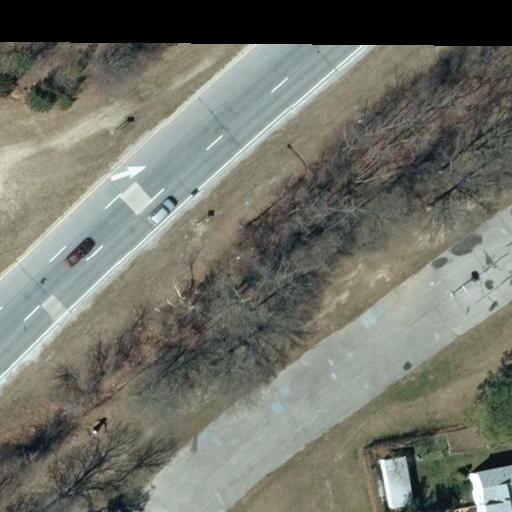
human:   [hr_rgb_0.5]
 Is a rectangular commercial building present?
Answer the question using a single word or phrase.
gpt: no

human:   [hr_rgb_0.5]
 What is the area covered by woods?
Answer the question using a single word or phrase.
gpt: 6505m2

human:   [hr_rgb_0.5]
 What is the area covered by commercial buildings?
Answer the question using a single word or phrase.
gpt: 0m2

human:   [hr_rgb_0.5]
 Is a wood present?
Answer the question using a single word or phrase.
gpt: yes

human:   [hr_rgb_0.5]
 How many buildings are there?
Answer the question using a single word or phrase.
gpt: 2

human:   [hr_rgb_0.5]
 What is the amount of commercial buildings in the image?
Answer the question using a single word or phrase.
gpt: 0

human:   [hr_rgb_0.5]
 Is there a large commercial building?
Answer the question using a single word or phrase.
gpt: no

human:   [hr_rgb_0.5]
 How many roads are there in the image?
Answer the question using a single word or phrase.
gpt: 3

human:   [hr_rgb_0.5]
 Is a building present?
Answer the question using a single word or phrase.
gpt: yes

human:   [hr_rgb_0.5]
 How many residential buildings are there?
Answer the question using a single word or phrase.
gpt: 1

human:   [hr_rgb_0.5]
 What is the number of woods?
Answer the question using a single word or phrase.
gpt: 1

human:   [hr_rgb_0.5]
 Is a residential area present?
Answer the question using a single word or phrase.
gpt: yes

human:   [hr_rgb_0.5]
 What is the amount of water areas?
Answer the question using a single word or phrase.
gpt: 0

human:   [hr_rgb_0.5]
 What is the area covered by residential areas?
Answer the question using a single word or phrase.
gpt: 4096m2

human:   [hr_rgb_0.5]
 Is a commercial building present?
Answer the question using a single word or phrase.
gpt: no

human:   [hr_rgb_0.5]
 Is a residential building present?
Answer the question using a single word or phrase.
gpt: yes

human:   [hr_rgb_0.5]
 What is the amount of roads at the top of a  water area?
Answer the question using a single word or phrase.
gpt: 0

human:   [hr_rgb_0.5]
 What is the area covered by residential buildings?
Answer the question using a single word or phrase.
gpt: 93m2

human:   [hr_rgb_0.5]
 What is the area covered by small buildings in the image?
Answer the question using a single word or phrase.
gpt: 140m2

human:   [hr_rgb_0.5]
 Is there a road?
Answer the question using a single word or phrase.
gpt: yes

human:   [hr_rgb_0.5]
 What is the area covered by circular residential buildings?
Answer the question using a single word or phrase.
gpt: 0m2

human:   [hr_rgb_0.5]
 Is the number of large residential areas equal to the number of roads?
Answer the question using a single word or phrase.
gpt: no

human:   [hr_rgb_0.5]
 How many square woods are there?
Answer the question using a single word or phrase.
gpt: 0

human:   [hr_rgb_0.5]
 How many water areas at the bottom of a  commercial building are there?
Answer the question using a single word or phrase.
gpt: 0

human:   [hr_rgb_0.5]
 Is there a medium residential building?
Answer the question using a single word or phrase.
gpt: no

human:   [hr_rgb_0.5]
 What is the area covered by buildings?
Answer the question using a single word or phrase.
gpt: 140m2

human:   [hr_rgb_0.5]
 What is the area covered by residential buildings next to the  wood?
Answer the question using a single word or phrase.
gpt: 93m2

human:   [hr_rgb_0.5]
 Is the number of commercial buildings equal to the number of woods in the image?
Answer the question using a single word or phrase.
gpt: no

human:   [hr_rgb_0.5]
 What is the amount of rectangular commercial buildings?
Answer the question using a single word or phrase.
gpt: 0

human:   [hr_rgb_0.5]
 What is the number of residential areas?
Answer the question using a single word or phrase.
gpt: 1

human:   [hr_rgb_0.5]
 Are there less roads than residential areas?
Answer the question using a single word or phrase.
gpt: no

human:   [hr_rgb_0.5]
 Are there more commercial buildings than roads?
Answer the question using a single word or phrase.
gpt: no

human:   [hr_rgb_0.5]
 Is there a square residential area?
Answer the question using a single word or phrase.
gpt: no

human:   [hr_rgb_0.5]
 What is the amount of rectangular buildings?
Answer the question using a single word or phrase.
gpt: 2

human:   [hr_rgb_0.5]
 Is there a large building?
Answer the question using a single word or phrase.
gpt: no

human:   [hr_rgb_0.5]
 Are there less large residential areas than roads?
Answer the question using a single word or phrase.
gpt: yes

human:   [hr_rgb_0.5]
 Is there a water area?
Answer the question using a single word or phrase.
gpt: no

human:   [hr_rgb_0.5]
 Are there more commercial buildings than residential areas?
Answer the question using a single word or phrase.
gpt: no

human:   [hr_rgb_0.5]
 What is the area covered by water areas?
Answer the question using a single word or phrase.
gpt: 0m2

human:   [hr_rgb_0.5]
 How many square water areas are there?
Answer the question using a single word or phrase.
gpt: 0

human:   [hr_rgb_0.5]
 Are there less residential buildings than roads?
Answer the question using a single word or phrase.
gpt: yes

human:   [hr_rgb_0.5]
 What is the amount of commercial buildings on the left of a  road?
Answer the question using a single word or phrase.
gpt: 0

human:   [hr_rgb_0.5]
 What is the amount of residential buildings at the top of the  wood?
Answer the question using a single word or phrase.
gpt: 1

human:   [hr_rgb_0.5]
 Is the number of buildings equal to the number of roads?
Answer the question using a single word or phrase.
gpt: no

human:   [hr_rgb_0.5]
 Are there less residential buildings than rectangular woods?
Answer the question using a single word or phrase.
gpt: no

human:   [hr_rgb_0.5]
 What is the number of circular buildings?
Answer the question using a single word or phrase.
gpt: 0

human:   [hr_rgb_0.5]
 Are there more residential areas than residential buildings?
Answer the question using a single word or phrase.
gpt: no

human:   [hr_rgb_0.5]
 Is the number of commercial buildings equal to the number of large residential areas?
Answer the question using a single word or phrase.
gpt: no

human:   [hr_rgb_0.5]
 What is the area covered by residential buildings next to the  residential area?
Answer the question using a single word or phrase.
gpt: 93m2

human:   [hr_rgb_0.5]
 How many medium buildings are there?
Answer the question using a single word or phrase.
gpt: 0

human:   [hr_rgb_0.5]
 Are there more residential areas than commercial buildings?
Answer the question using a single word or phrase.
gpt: yes

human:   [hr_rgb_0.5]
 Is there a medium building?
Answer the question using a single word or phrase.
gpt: no

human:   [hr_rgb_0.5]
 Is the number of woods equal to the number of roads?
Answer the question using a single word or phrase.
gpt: no

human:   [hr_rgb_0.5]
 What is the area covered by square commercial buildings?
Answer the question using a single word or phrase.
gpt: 0m2

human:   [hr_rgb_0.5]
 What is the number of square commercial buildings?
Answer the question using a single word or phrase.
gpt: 0

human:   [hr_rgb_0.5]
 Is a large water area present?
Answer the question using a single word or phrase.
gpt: no

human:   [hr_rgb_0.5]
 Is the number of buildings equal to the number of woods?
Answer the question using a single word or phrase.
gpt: no

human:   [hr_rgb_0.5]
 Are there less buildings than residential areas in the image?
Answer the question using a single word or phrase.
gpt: no

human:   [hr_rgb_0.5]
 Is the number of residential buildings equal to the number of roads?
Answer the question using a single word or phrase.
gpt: no

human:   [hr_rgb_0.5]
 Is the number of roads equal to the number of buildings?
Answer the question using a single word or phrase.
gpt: no

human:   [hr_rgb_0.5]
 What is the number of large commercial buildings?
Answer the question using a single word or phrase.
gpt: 0

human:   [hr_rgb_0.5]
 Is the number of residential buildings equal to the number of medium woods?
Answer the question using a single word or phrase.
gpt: no

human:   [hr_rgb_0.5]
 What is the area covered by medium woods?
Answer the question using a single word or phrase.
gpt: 0m2

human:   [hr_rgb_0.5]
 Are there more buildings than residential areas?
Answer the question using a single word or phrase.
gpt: yes